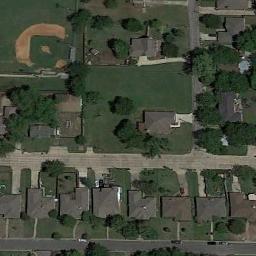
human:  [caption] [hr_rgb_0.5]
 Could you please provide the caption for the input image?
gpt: A baseball diamond is surrounded by many buildings and trees .

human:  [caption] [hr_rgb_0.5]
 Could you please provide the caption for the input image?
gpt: There is a small baseball diamond in the grass surrounded by many houses and trees .

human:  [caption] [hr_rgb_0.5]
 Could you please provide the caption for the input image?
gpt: Many buildings are next to  the  baseball diamond .

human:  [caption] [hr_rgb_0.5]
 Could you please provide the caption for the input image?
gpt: There are 11 baseball courts in the picture, Four of which are double the others .

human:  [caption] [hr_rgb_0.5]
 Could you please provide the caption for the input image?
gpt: A baseball diamond on the lawn with some trees and some houses around it .